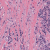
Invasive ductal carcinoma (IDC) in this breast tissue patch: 1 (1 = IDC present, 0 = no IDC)